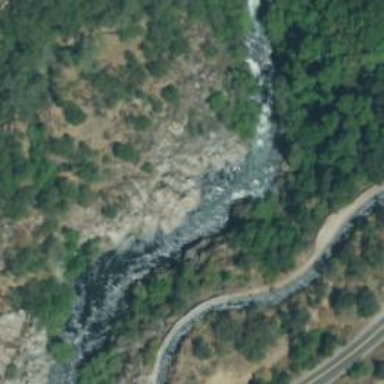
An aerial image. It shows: Scene featuring rapids in waterway.